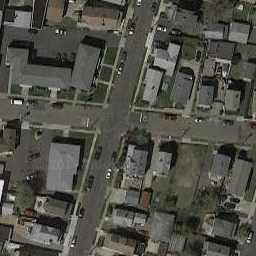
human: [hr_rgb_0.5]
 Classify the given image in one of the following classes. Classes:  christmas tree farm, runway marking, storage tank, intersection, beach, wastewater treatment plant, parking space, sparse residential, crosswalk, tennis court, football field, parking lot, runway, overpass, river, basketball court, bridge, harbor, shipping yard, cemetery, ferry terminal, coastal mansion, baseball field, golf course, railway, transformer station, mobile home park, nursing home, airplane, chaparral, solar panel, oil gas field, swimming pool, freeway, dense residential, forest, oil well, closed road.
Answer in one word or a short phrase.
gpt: intersection